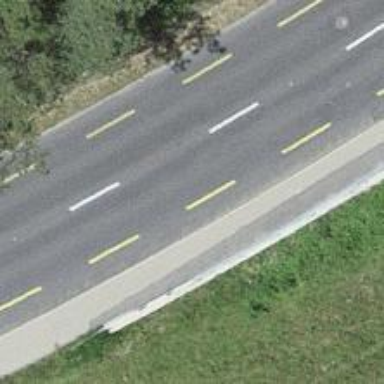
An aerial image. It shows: Primary highway with asphalt surface and designated cycle lane.